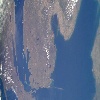
Label: water